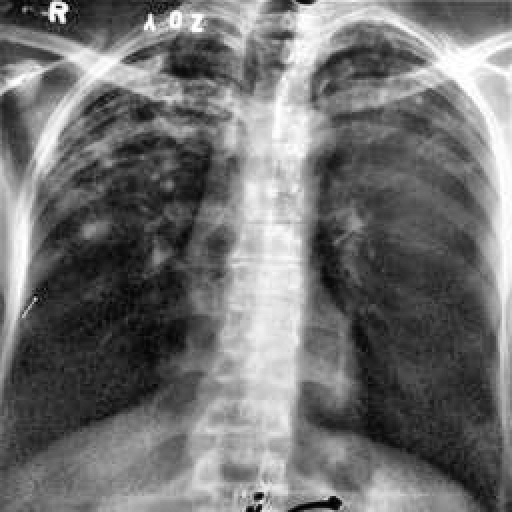
Finding: TUBERCULOSIS